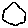
Label: hexagon